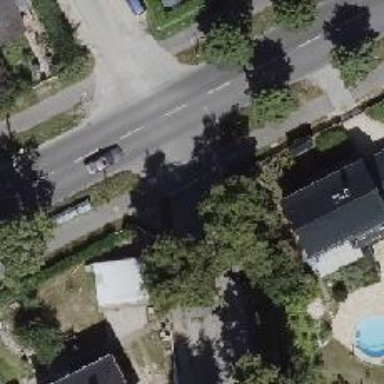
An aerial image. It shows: Road with "give way" sign.